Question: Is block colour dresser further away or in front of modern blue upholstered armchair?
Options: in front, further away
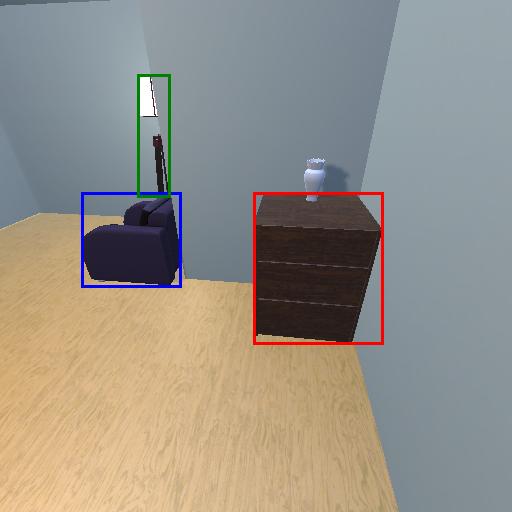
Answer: in front